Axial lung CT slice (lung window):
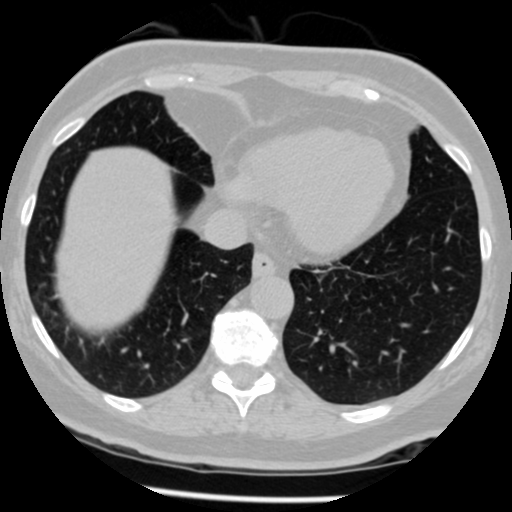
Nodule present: no